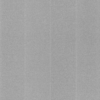
Label: dusty